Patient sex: M
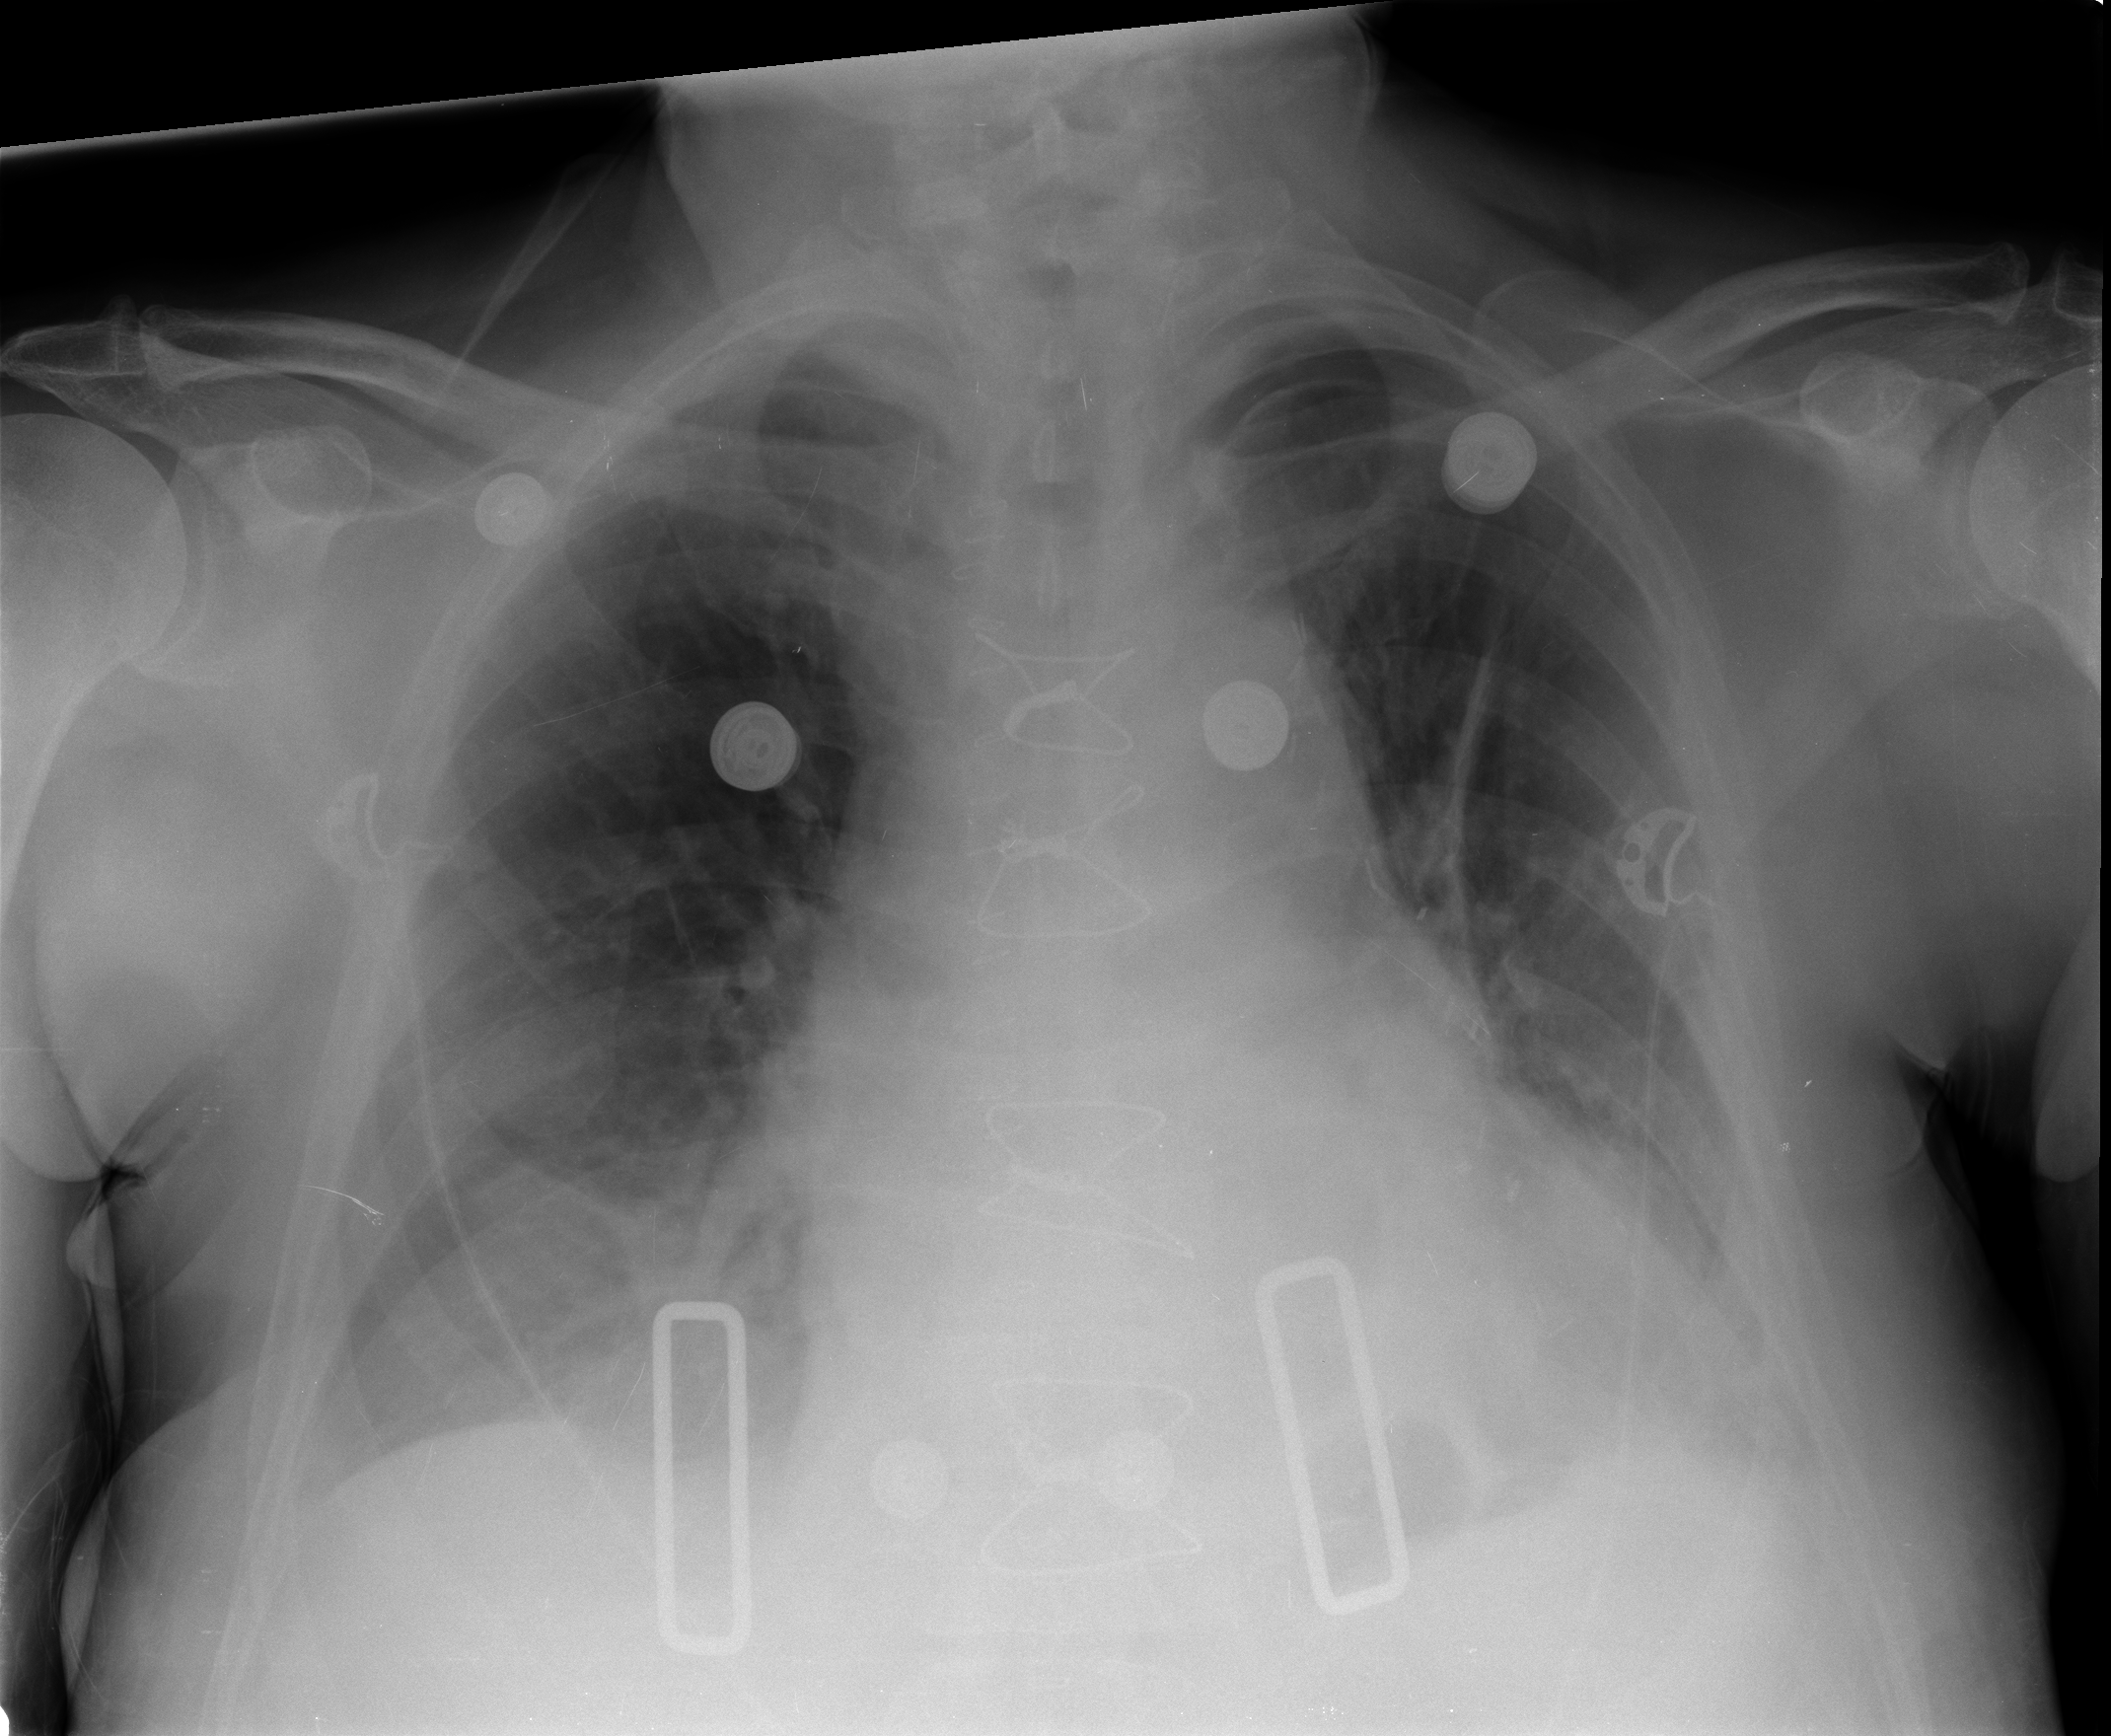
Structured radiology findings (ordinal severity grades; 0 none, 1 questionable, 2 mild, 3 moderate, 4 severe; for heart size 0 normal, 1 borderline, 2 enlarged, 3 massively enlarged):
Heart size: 2
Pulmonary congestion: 2
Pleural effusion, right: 2
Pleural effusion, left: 2
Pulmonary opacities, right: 0
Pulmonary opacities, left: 0
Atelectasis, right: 3
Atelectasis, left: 3